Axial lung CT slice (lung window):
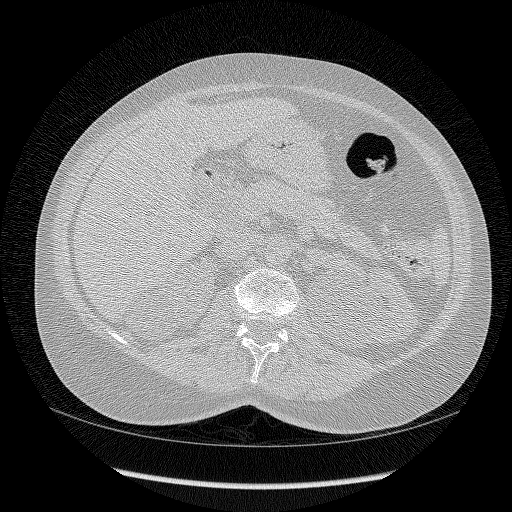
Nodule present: no